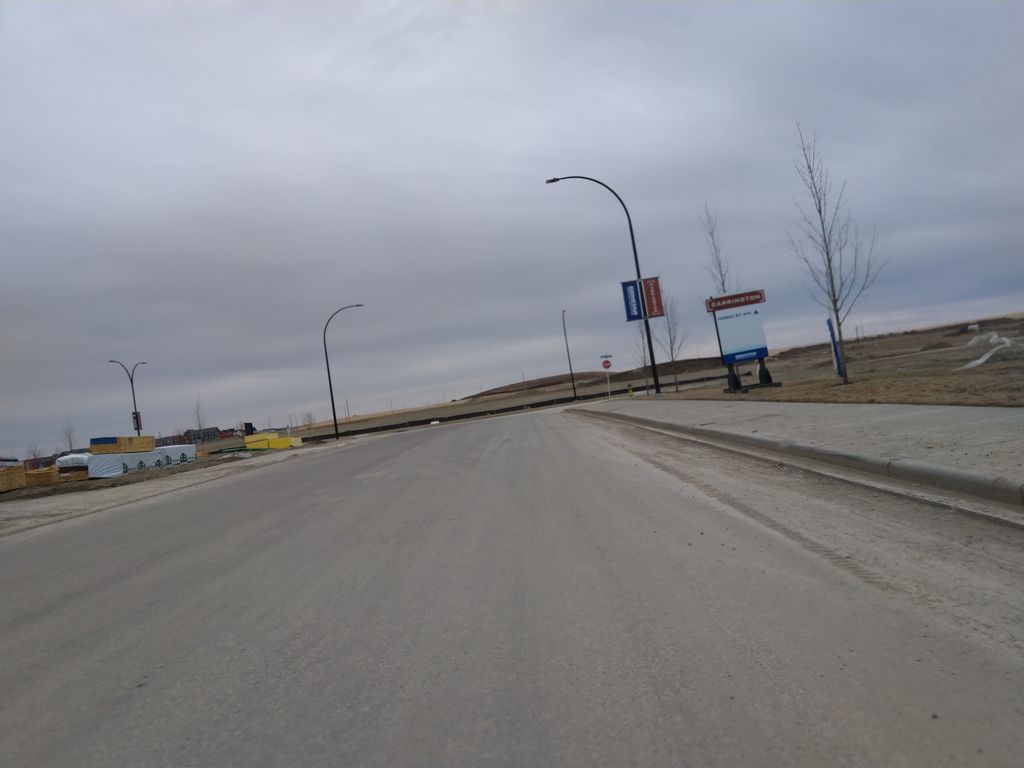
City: calgary